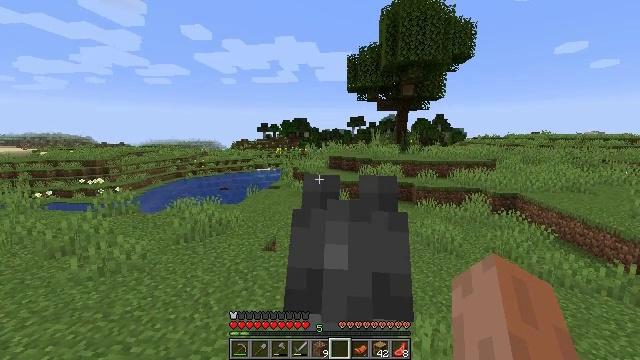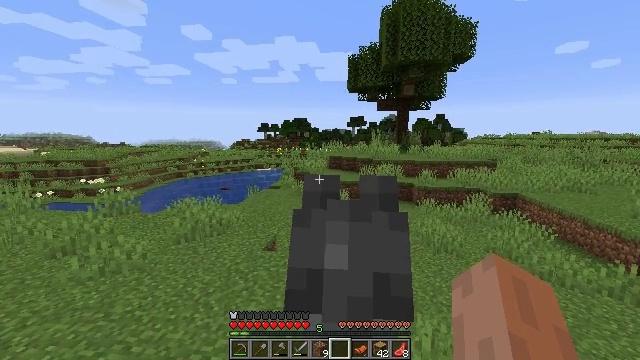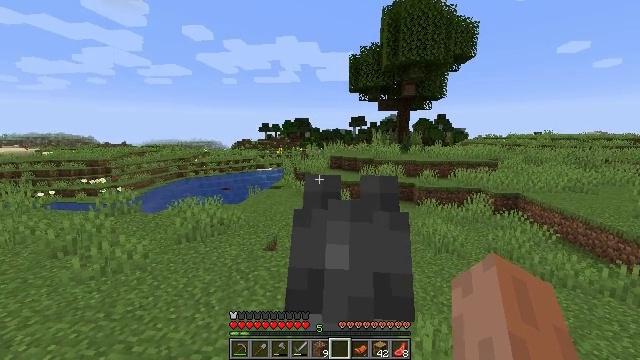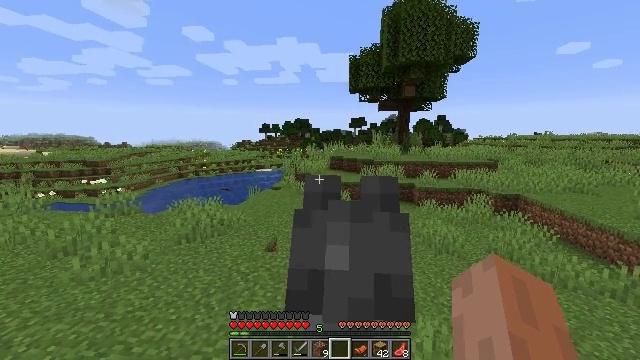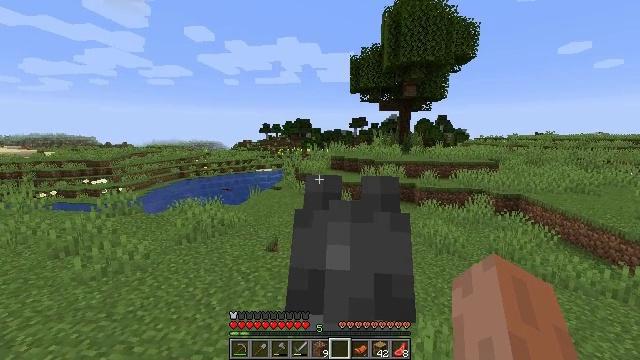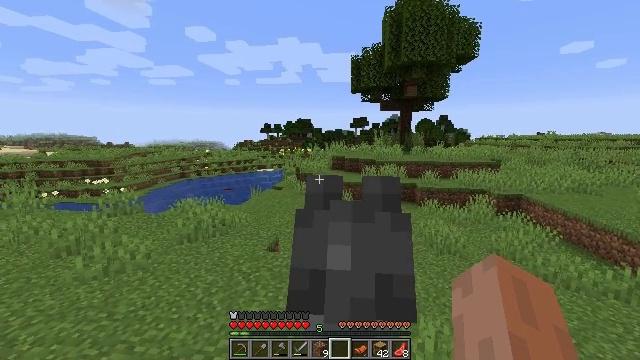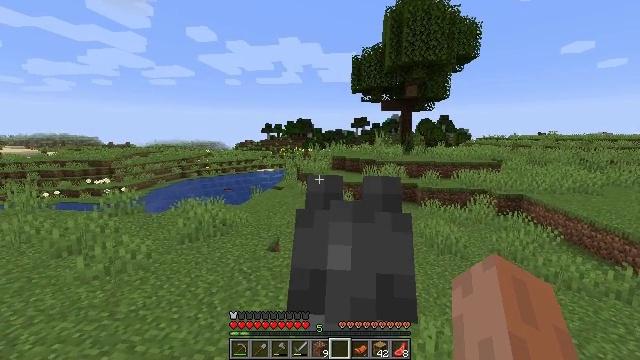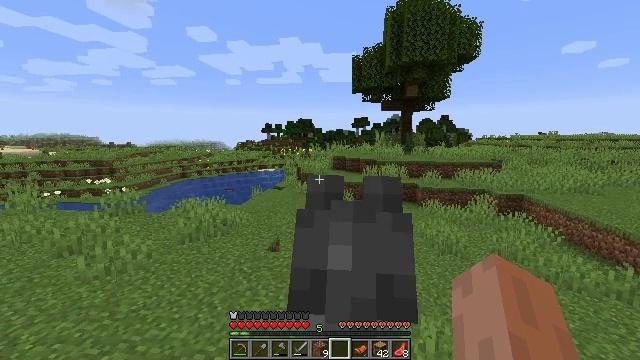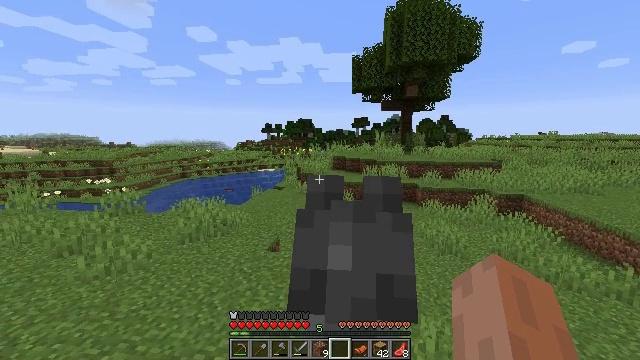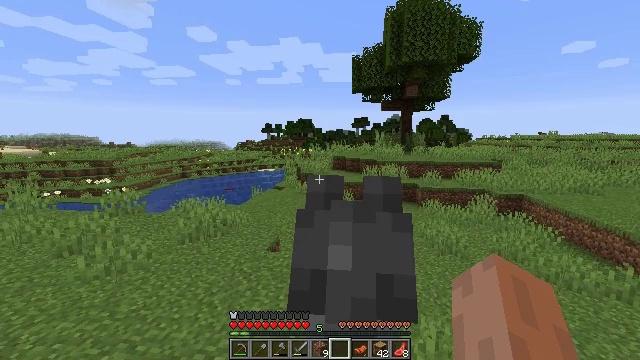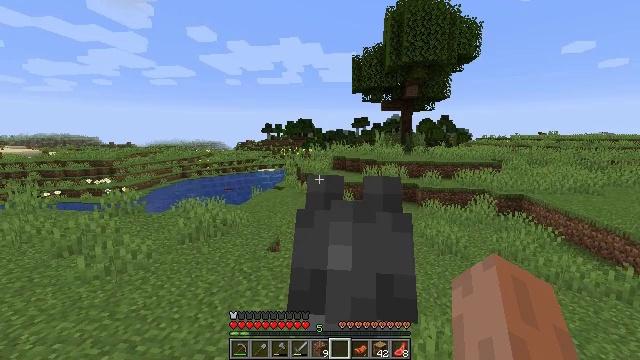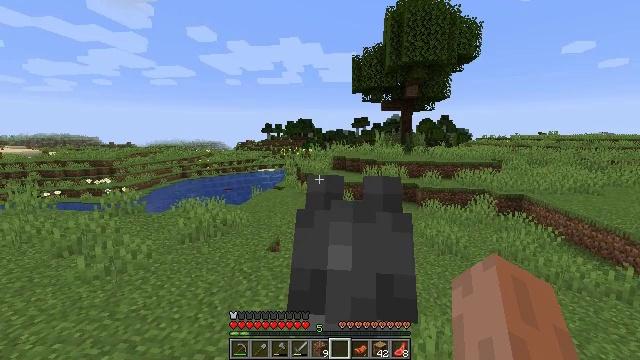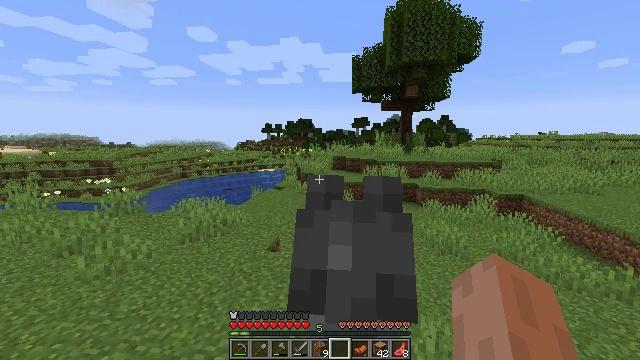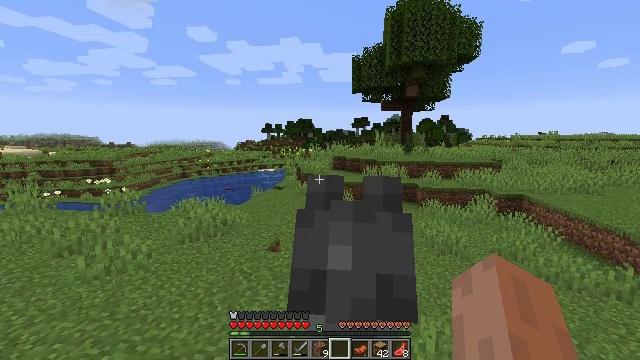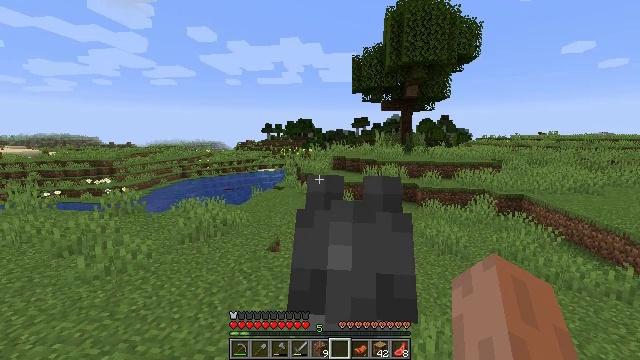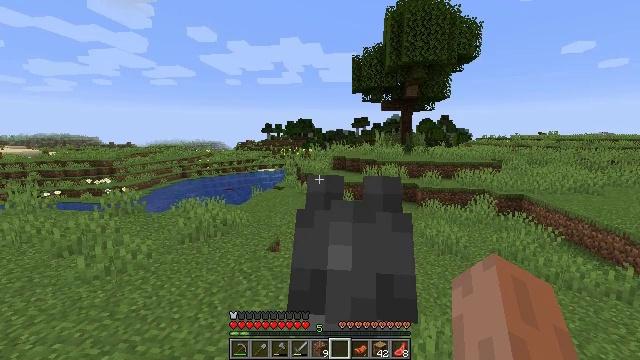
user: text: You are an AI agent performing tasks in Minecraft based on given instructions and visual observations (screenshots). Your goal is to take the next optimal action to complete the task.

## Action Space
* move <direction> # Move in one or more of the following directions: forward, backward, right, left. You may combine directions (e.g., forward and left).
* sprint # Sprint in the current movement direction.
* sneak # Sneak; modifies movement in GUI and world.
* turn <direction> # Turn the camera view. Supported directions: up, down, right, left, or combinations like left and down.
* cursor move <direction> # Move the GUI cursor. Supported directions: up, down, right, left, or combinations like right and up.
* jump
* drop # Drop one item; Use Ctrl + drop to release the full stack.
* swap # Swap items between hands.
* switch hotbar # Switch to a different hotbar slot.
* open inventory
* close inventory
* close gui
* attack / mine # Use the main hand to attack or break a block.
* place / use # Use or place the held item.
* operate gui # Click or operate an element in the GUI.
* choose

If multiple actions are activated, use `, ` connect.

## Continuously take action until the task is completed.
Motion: motion action
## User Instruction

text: Harvest coarse dirt by holding left button.
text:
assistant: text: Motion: no_op
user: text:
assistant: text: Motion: no_op
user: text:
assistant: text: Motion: no_op
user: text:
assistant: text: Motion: no_op
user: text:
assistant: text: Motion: no_op
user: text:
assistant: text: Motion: no_op
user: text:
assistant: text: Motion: no_op
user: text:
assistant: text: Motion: no_op
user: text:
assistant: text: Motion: no_op
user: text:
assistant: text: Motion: no_op
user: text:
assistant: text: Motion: no_op
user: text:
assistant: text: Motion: no_op
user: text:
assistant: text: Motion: no_op
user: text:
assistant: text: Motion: no_op
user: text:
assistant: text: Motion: no_op
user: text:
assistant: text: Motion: no_op
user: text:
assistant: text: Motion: no_op
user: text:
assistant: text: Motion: no_op
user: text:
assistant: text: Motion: no_op
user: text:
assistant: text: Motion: no_op
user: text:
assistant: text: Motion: no_op
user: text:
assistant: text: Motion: no_op
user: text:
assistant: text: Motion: no_op
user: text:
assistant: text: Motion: no_op
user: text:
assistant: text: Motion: no_op
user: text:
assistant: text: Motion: no_op
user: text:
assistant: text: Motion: no_op
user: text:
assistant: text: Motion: no_op
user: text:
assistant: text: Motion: no_op
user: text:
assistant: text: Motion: no_op